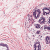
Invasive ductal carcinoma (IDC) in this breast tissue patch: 0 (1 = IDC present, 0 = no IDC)